Interaction volume radius: 5 \u00c5
Interaction volume height: 10 \u00c5
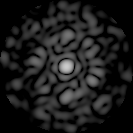
Disorder parameter: 0.7663